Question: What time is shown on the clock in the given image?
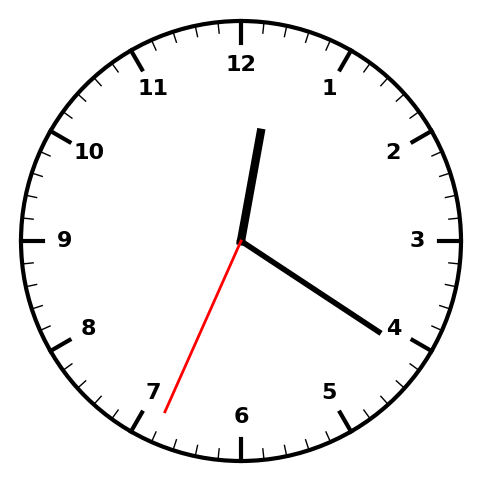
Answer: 12:20:34